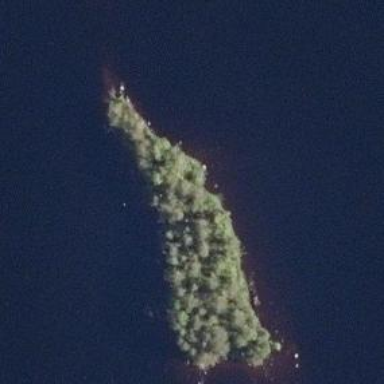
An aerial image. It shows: Islet covered with woodland.